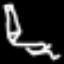
Label: pencil